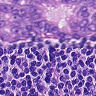
Metastatic tissue present: yes